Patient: sex F, age 43
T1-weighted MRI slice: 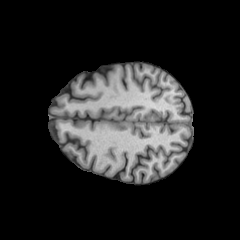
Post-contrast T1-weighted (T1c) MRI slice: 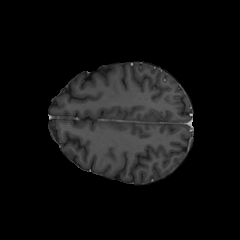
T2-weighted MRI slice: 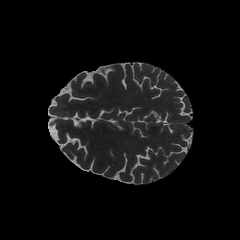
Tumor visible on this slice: no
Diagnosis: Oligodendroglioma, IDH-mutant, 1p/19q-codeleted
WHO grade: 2